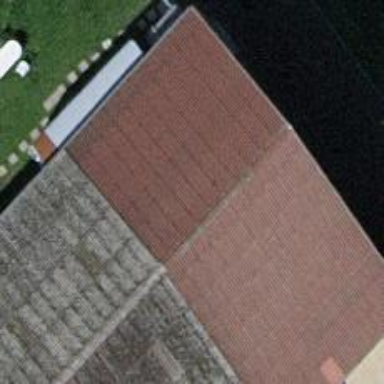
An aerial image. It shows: Shed.